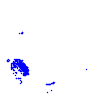
Particle: electron